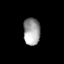
Tissue: lung
Cell type: Epithelial cells
Senescence score: 0.5502
Nuclear area (px): 448
Mean DAPI intensity: 158.556